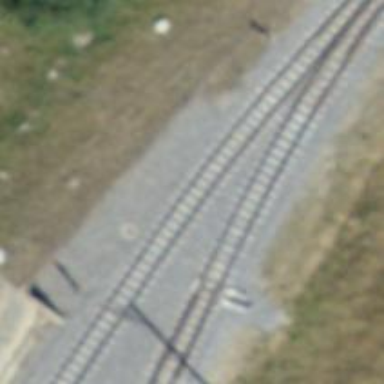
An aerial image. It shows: Narrow-gauge railway siding with one track.